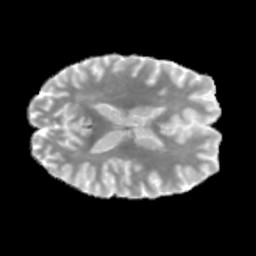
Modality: MD
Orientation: axial
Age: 47
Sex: female
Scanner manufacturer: siemens
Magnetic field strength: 3 T
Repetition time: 3.23 s
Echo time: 0.0892 s